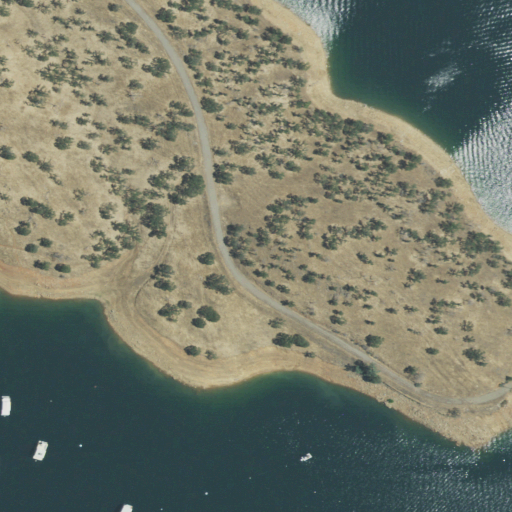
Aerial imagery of cape in California named Buzzard Point containing grassland, open water, and shrub